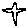
Label: star